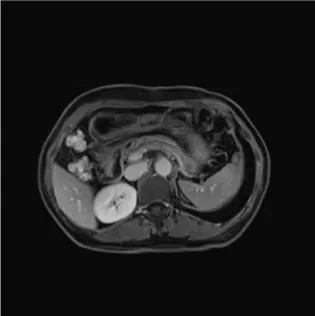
Magnetic resonance imaging findings. (B) Follow-up magnetic resonance imaging after 3 cycles of chemotherapy demonstrated a reduction in the size of the pancreatic masses.
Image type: radiology (mri)